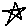
Label: star